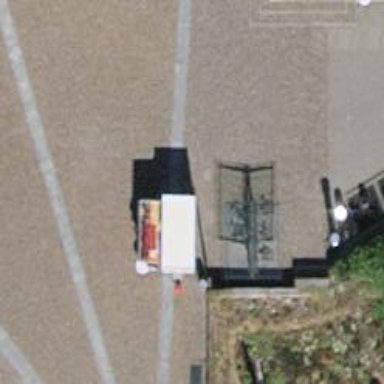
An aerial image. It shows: Bicycle repair station.